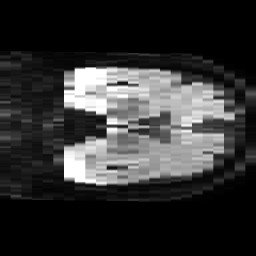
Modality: TRACE
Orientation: coronal
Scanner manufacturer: philips
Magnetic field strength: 3 T
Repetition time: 3.756 s
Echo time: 0.05947 s